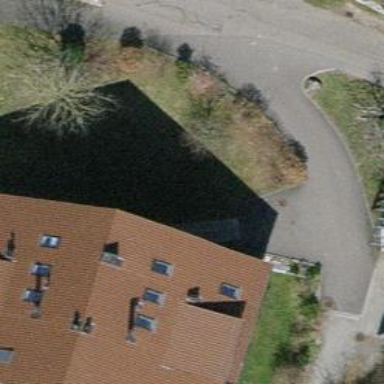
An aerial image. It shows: Set of steps on the road.